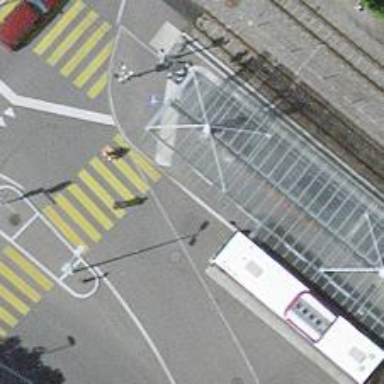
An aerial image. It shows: Platform for public transport with shelter.